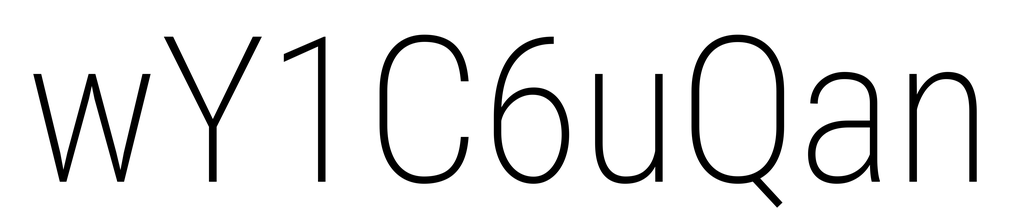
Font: Roboto_Condensed_ExtraLight